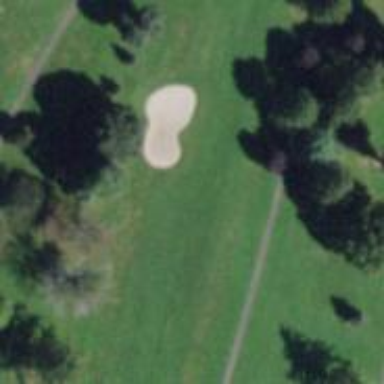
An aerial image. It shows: View of golf hole.